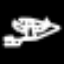
Label: angel